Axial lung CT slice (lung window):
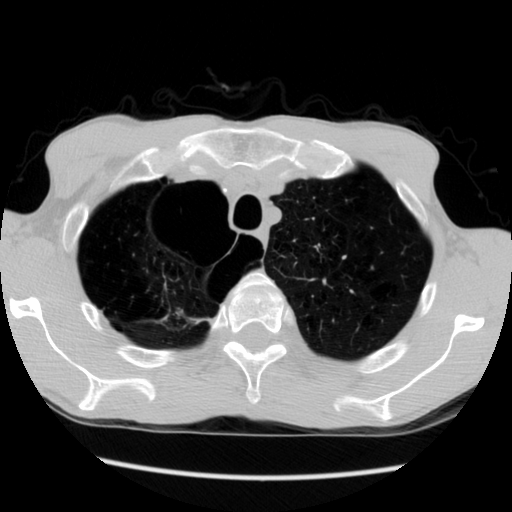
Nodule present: no